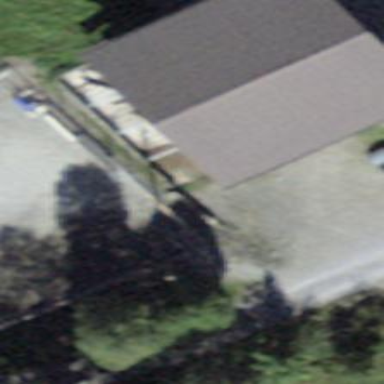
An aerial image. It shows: Barn.